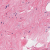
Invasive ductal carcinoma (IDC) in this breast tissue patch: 0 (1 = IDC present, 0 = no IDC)